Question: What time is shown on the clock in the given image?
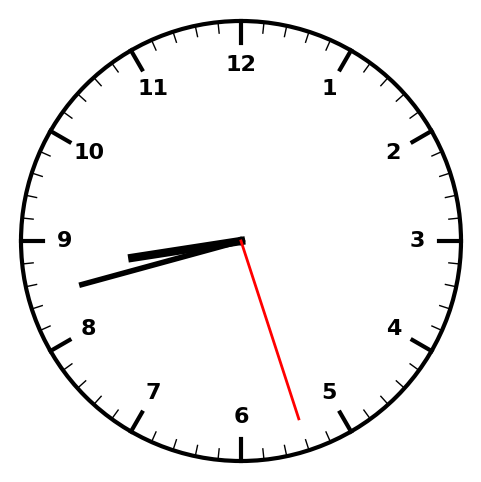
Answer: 08:42:27